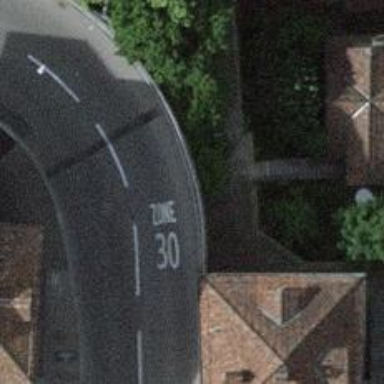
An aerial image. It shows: Stone steps along the road.